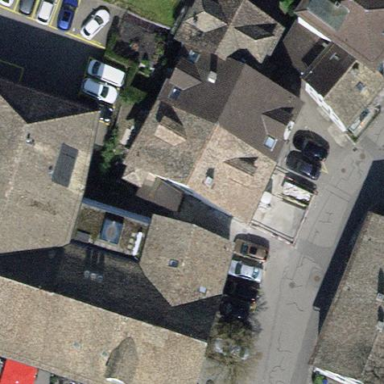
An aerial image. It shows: Building with gabled roof oriented across.